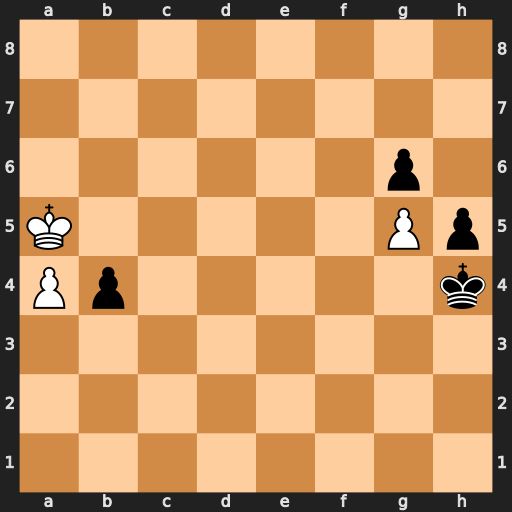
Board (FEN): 8/8/6p1/K5Pp/Pp5k/8/8/8
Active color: w
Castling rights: -
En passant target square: -
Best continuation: Kxb4 Kg3 a5 h4 a6 h3 a7